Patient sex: M
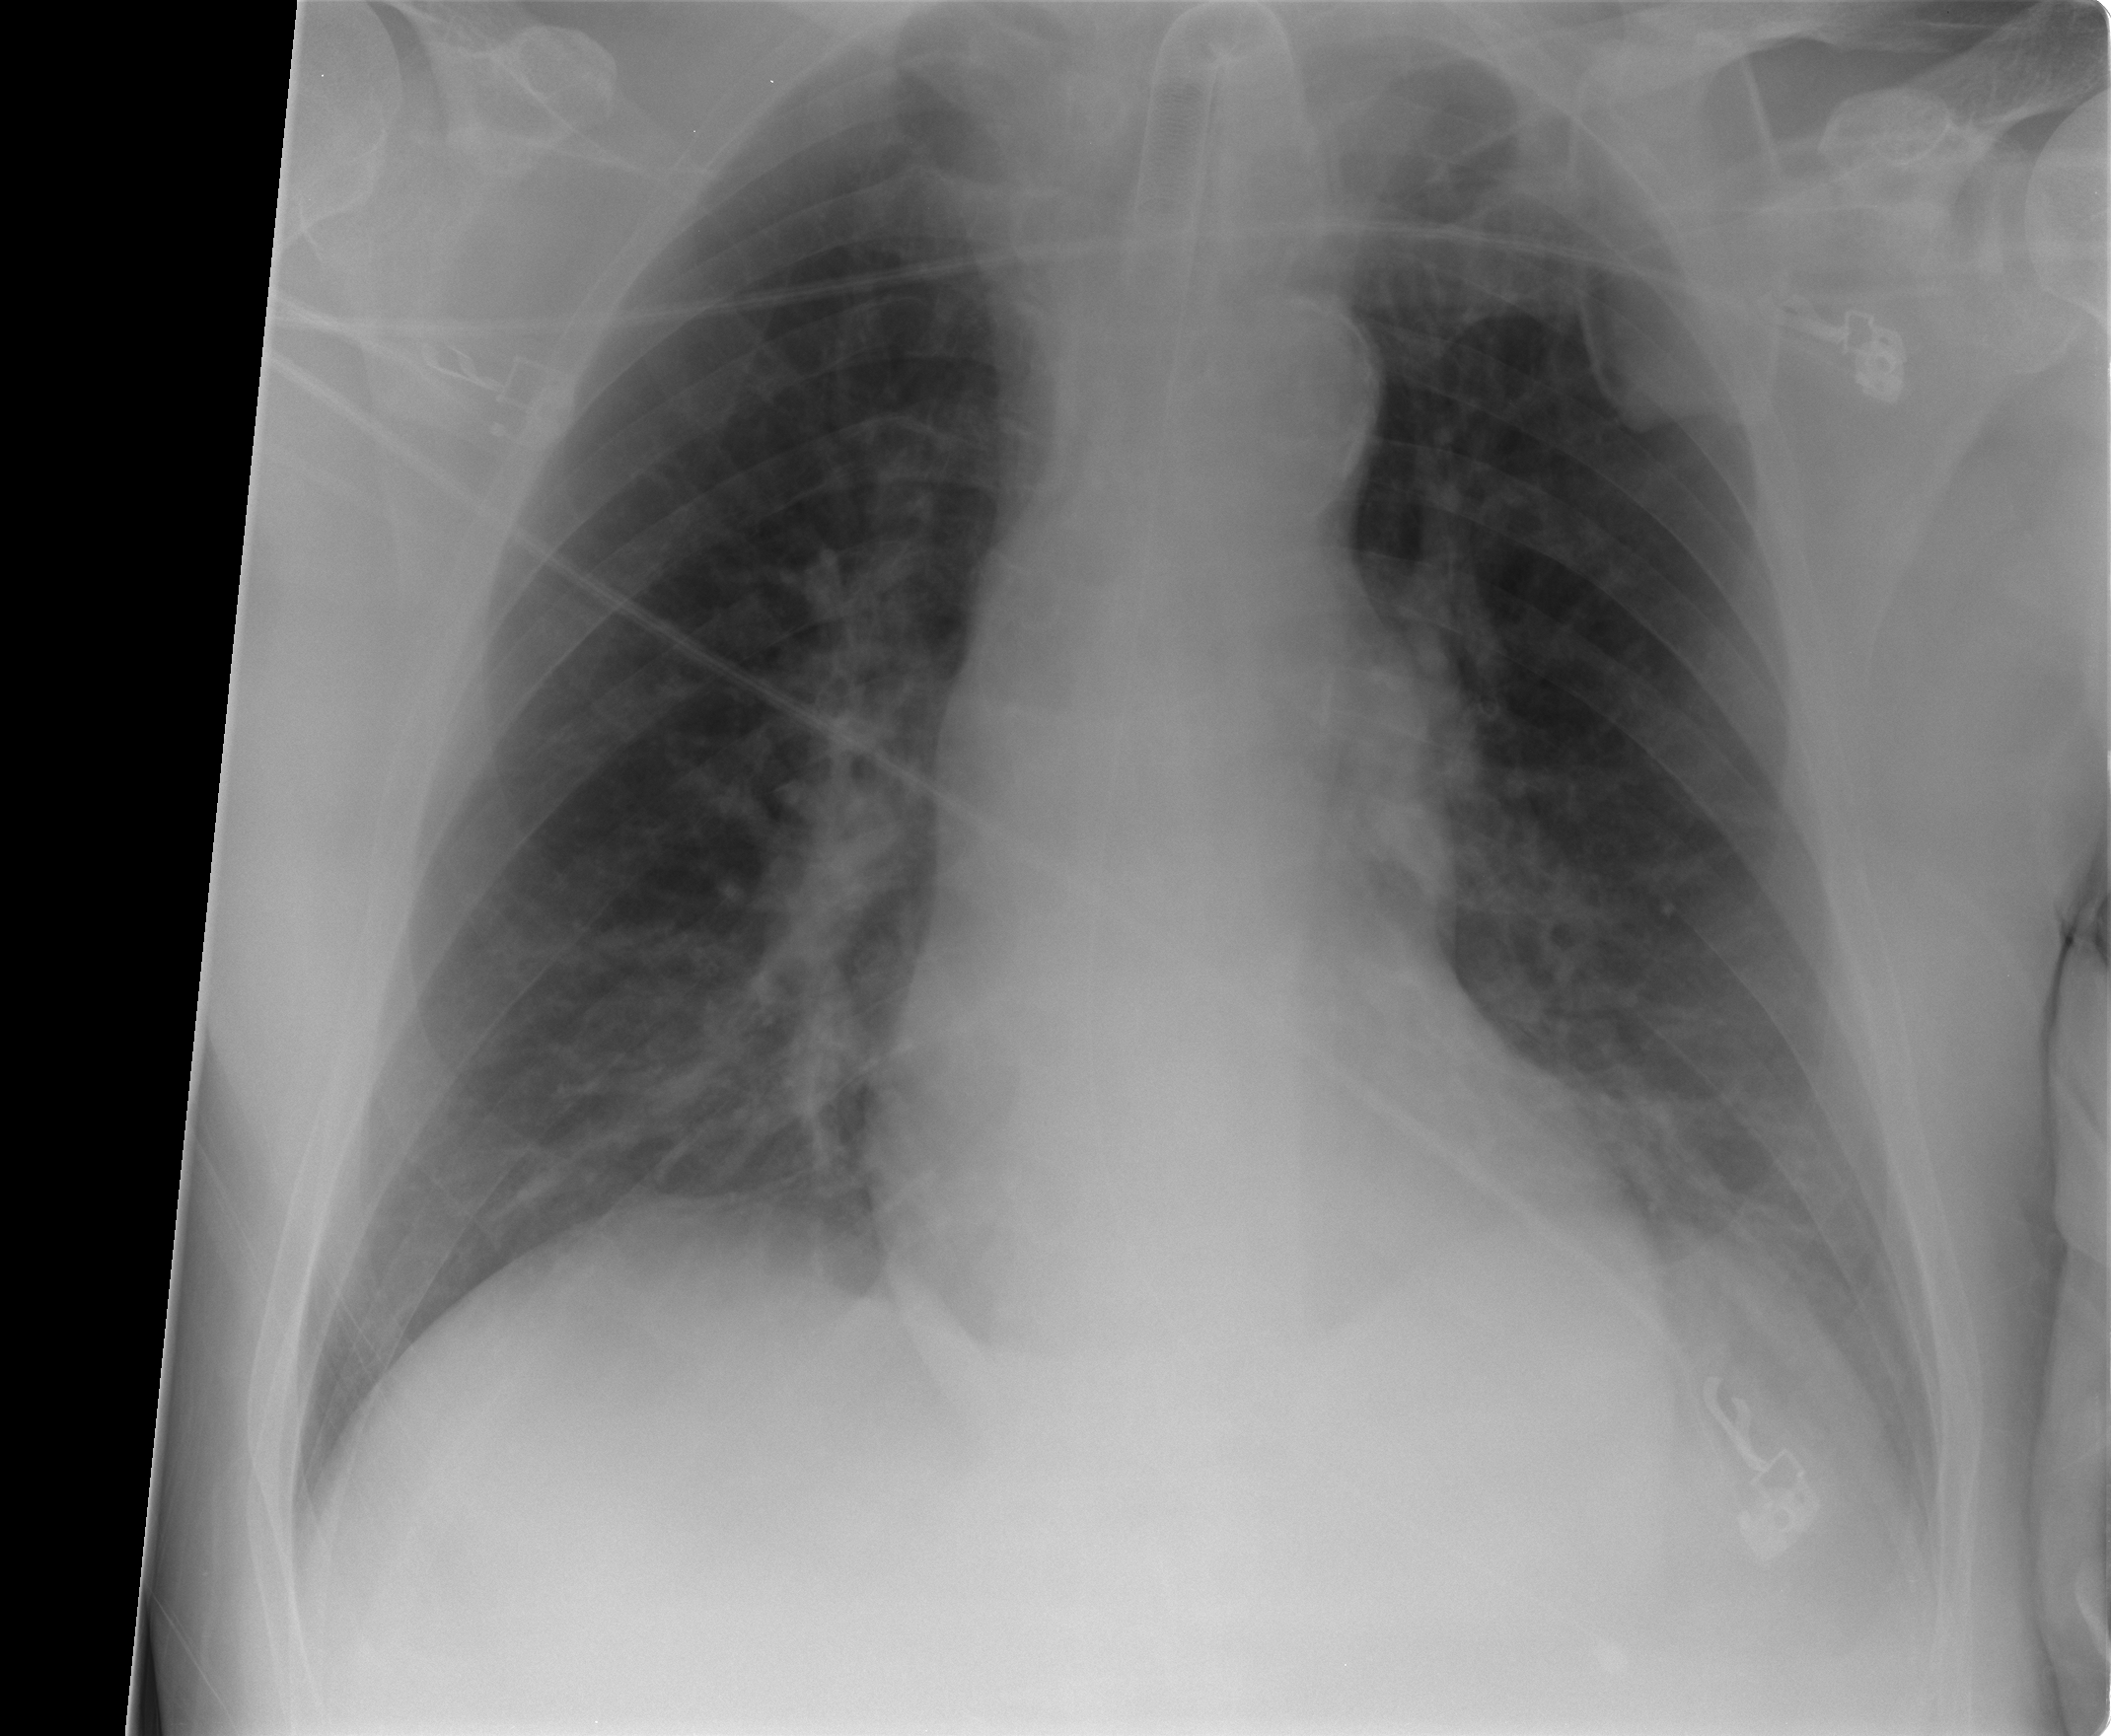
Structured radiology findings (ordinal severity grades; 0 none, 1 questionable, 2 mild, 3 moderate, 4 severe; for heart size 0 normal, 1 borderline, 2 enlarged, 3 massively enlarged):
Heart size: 0
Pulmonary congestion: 0
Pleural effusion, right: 0
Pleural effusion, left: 1
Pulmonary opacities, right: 2
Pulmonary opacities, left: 1
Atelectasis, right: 1
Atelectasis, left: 1